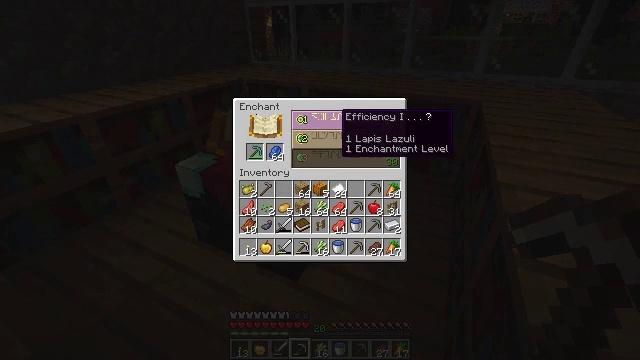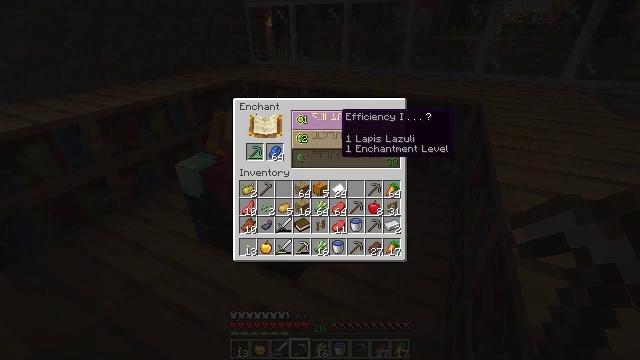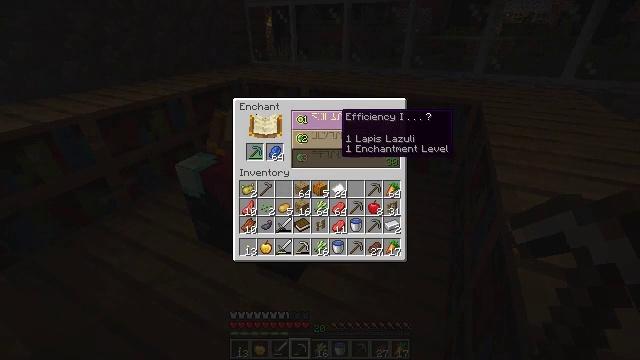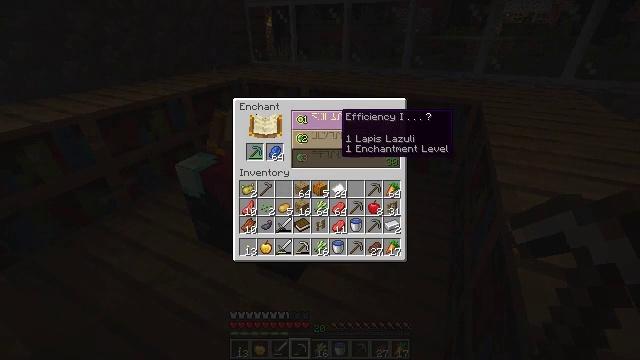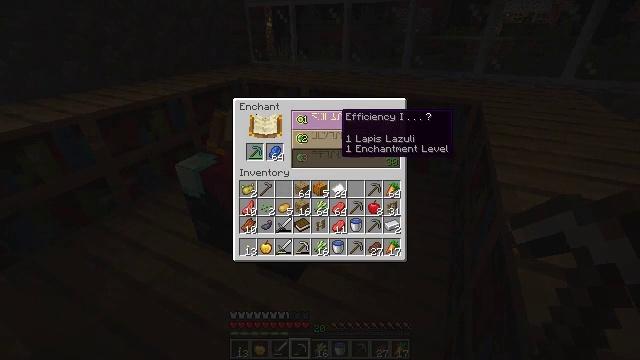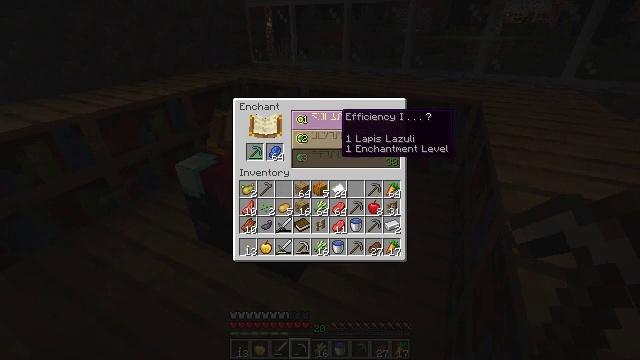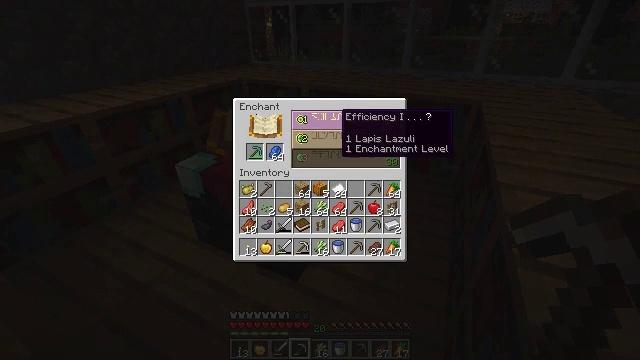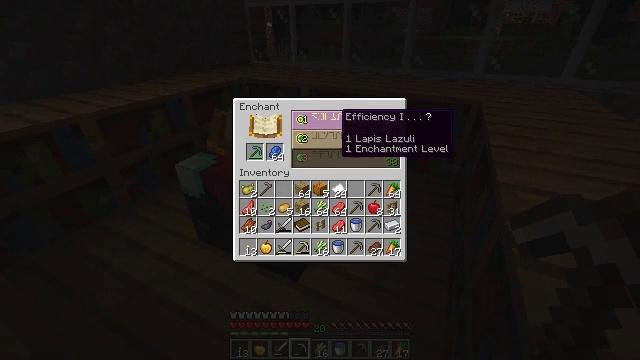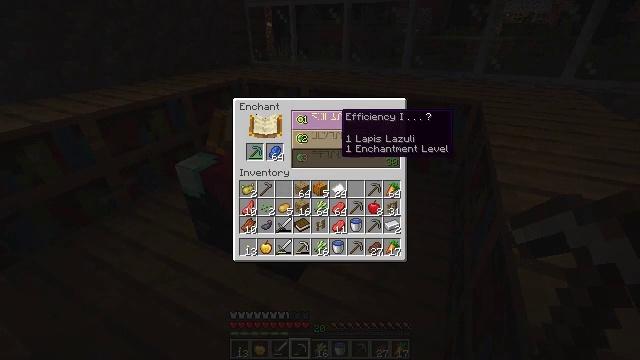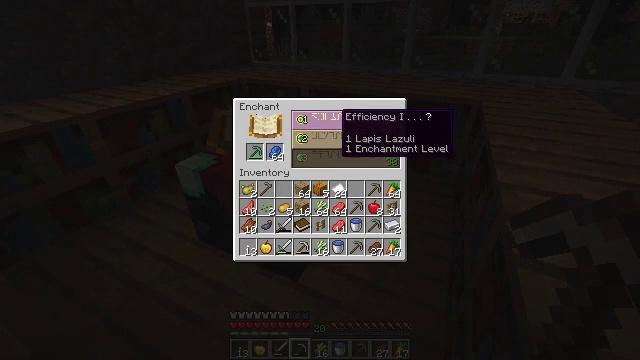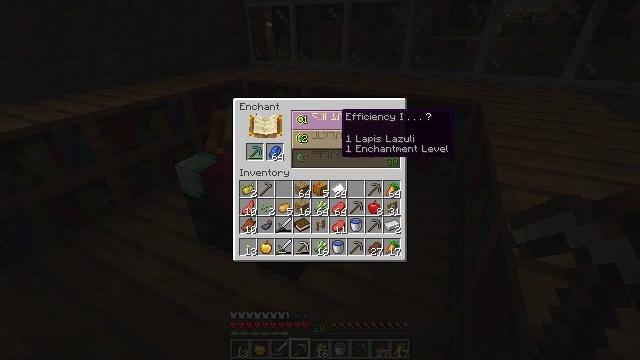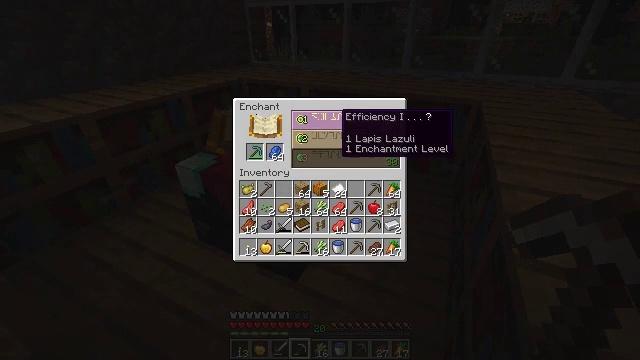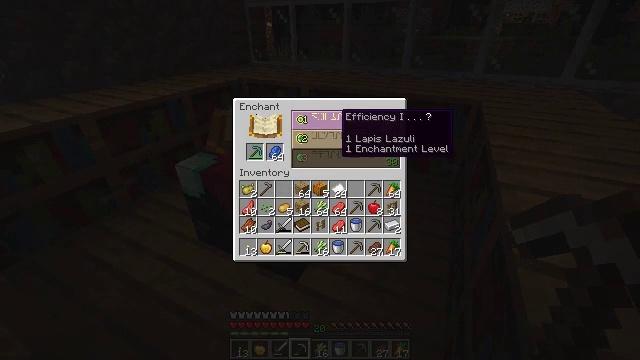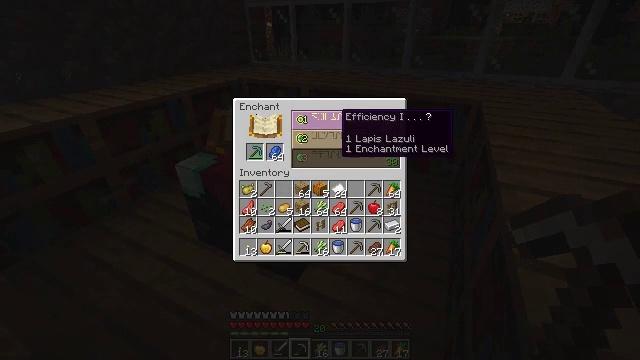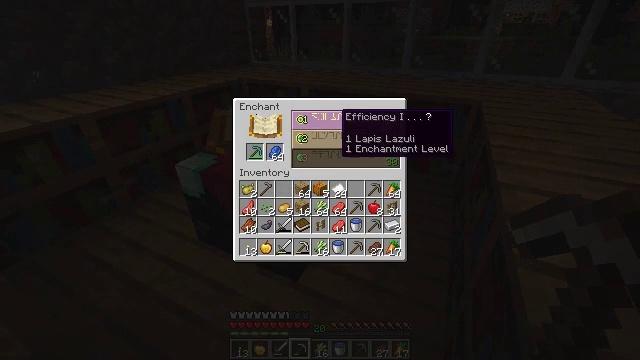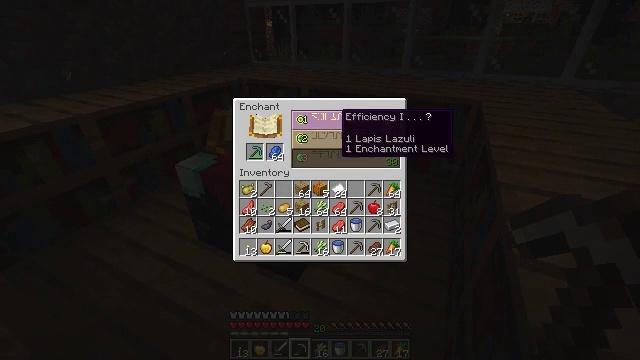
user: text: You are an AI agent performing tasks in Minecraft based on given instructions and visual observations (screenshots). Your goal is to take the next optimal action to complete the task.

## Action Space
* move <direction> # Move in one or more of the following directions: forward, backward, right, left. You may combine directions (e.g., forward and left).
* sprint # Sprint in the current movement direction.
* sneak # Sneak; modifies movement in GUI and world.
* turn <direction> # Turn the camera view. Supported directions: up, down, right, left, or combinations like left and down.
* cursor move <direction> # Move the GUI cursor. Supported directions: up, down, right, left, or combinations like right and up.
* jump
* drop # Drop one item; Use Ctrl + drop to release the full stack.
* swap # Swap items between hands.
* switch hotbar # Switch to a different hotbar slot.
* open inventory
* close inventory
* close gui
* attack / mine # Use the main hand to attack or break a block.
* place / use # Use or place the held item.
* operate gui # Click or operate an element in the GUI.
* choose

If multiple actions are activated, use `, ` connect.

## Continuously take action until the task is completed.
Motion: motion action
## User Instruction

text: Open the crafting table to craft a cartography table.
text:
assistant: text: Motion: no_op
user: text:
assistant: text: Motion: no_op
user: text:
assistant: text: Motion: no_op
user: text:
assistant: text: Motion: no_op
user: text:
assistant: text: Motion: no_op
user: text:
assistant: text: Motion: no_op
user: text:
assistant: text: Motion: no_op
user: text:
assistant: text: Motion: no_op
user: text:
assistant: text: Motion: no_op
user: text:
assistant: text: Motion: no_op
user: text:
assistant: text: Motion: no_op
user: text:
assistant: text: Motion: no_op
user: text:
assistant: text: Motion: no_op
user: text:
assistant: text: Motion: no_op
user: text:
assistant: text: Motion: no_op
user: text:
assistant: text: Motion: no_op
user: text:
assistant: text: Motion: no_op
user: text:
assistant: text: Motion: cursor move left
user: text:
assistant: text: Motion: cursor move left
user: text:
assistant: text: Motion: cursor move left
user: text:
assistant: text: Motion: cursor move left and down
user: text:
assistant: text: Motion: cursor move left
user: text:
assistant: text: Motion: no_op
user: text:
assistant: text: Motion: cursor move left
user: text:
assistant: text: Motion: no_op
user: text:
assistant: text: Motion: no_op
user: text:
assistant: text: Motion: no_op
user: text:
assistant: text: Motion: no_op
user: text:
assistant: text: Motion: no_op
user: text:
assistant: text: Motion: no_op